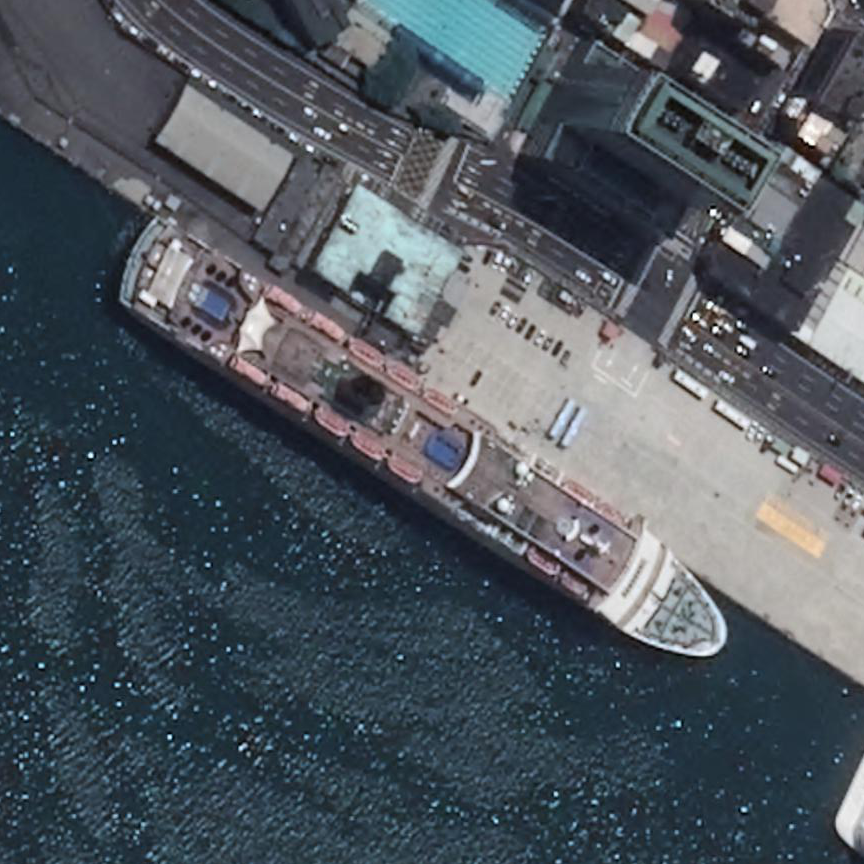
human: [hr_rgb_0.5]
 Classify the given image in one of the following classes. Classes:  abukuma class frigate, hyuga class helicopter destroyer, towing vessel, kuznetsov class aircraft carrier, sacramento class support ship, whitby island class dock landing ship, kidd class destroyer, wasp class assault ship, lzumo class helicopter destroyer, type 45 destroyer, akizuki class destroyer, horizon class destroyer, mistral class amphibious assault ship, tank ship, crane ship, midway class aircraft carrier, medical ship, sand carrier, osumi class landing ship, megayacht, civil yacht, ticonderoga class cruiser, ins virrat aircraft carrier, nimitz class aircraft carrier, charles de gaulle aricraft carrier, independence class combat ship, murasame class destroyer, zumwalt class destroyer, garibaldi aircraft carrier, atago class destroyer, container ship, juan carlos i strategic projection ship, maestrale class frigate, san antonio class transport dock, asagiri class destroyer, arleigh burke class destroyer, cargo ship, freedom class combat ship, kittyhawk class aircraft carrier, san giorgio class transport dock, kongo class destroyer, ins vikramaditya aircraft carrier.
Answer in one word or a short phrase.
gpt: Megayacht